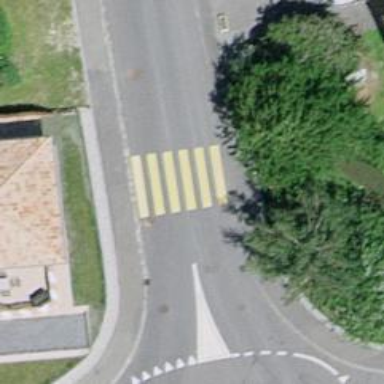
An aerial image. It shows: Marked zebra crossing with distinct zebra markings.